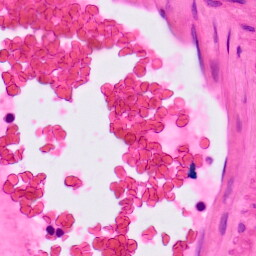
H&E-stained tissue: Lung